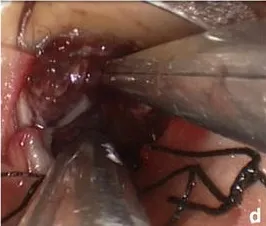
Intraoperative photographs of the mass resection procedure. D; The mass was bluntly dissected from the ventricle wall by one surgeon.
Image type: medical_photograph (other_medical_photograph)